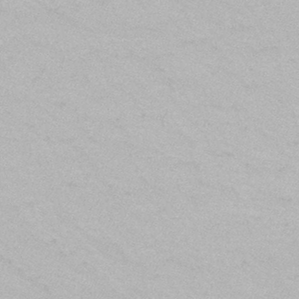
Label: frost